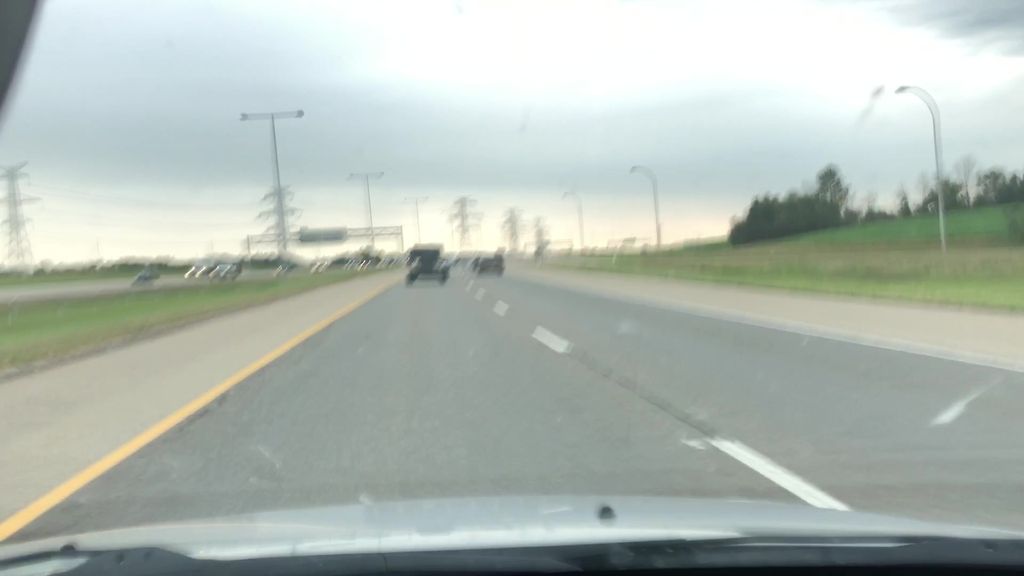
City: edmonton